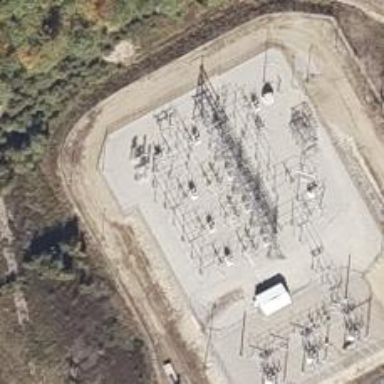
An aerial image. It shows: Switch for power supply.